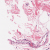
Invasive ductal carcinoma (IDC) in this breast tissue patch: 0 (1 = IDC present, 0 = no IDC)